Question: While displaying data, on a QTableView , due to an internal reason, i cannot display the first row and hence have to hide it, using
'''
(qtableobj)->hideRow(0);
'''
The problem is that, now the row labels start from 2.

How is it possible to start the index from 1, while keeping the first row hidden ?
Thanks.
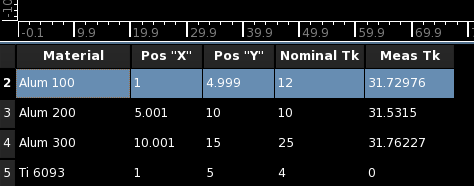
Answer: You can try to involve the 'QSortFilterProxyModel' that will filter out the first row in your model.
The code could look like:
'''
class FilterModel : QSortFilterProxyModel
{
[..]
protected:
bool filterAcceptsRow(int sourceRow, const QModelIndex & sourceParent) const
{
QModelIndex index = sourceModel()->index(sourceRow, 0, sourceParent);
if (index.row() == 0) // The first row to filter.
return false;
else
return QSortFilterProxyModel::filterAcceptsRow(sourceRow, sourceParent);
}
}
'''
Finally you need to set this model to your table view:
'''
QTableView *table = new QTableView;
MyItemModel *sourceModel = new MyItemModel;
QSortFilterProxyModel *proxyModel = new FilterModel;
proxyModel->setSourceModel(sourceModel);
table->setModel(proxyModel);
'''
Since the issue is in how the header view displays row numbers, here is the alternative solution which based on special handling of header data in the model:
'''
class Model : public QAbstractTableModel
{
public:
[..]
virtual QVariant headerData(int section, Qt::Orientation orientation,
int role = Qt::DisplayRole) const
{
if (role == Qt::DisplayRole) {
if (orientation == Qt::Vertical) {
// Decrease the row number value for vertical header view.
return section - 1;
}
}
return QAbstractTableModel::headerData(section, orientation, role);
}
[..]
};
'''
Set up the table view with the hidden first row.
'''
QTableView *table = new QTableView;
Model *sourceModel = new Model;
table->setModel(sourceModel);
table->hideRow(0);
table->show();
'''